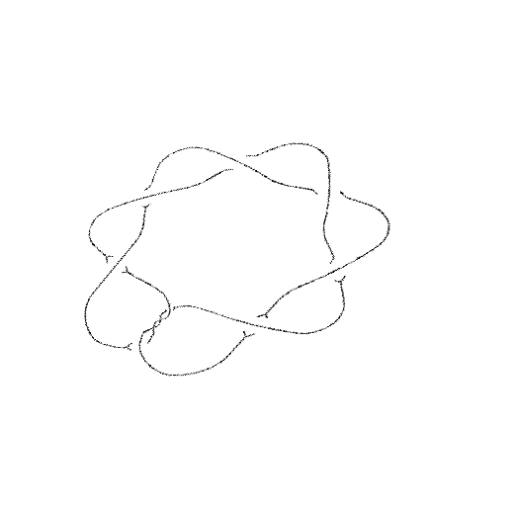
Crossing number: 10